Interaction volume radius: 10 \u00c5
Interaction volume height: 15 \u00c5
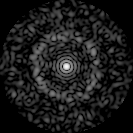
Disorder parameter: 0.8262